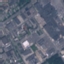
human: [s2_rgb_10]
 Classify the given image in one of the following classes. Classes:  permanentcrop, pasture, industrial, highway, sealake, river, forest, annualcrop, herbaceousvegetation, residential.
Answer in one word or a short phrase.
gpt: Industrial